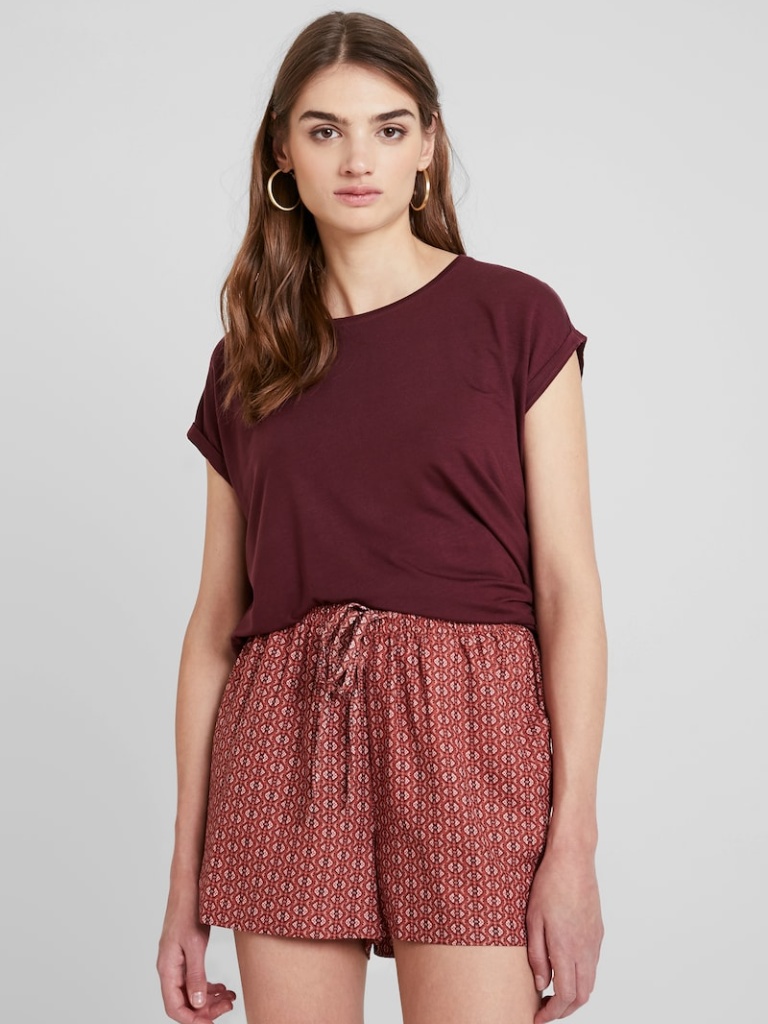
cotton relaxed short sleeve hip length French Tucked crew t-shirt